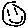
Label: smiley face